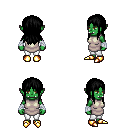
a pixel art fantasy rpg character, female body template, orc, green skin, white tunic, white pants, black unkempt hairstyle, white cloth bandages, gold boots, four views (front, back, left, right), 2x2 character sprite sheet, small pixel art, hard edges, no anti-aliasing